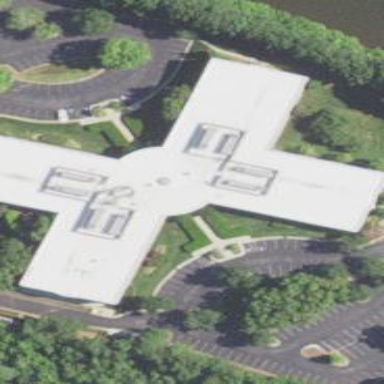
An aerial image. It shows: Commercial building.